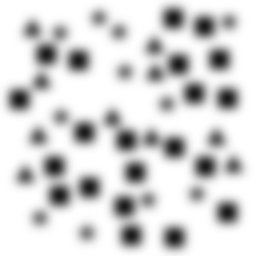
Squares: 21
Triangles: 10
Stars: 11
Total shapes: 42